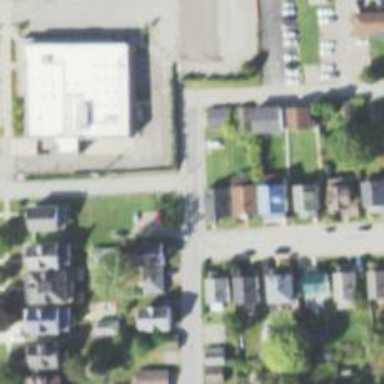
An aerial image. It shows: Alleyway designated as service road.